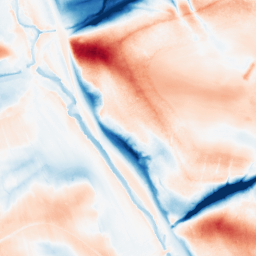
Category: classical
Decomposition family: gaussian_anisotropic
Decomposition parameters: sigma_x: 2
sigma_y: 20
Upsampling method: cubic_catmull_rom
Upsampling parameters: scale: 8
Upsampling scale: 8